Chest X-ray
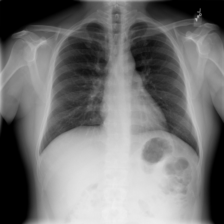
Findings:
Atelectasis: negative
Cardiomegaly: negative
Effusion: negative
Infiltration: positive
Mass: negative
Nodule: negative
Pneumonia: negative
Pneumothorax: negative
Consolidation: negative
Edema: negative
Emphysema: negative
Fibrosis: negative
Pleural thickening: negative
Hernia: negative